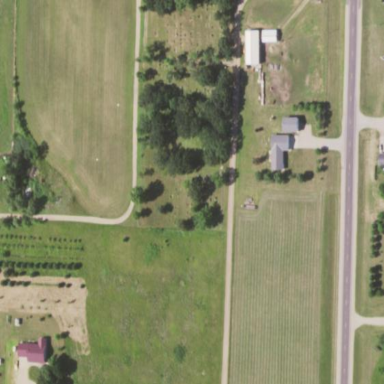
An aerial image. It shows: Cemetery.